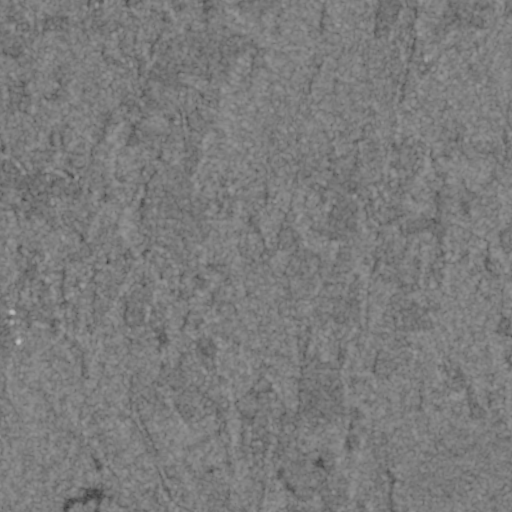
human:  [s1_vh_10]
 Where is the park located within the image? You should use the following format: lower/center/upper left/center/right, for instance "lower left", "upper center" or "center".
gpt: The park is located in the lower center of the image.
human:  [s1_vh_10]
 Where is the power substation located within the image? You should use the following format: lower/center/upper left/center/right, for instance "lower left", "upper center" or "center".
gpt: The power substation is located in the center left of the image.
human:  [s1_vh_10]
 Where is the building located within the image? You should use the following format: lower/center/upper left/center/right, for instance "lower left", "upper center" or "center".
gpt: The building is located in the lower right of the image.
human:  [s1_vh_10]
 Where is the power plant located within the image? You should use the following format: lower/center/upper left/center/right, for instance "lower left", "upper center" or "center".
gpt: There is no power plant in the image.

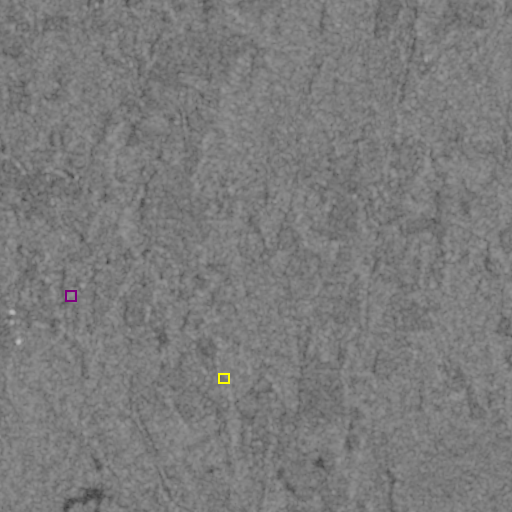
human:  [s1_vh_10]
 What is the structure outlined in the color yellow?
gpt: The structure outlined in yellow is a park.
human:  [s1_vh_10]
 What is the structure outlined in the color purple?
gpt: The structure outlined in purple is a power substation.
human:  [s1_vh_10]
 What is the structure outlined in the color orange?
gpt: There is no orange outline.